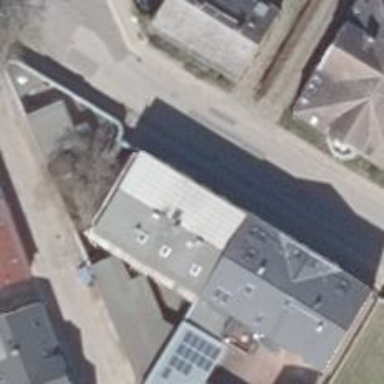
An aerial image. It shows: Pub.